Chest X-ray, PA view. Patient: 46 years old, sex F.
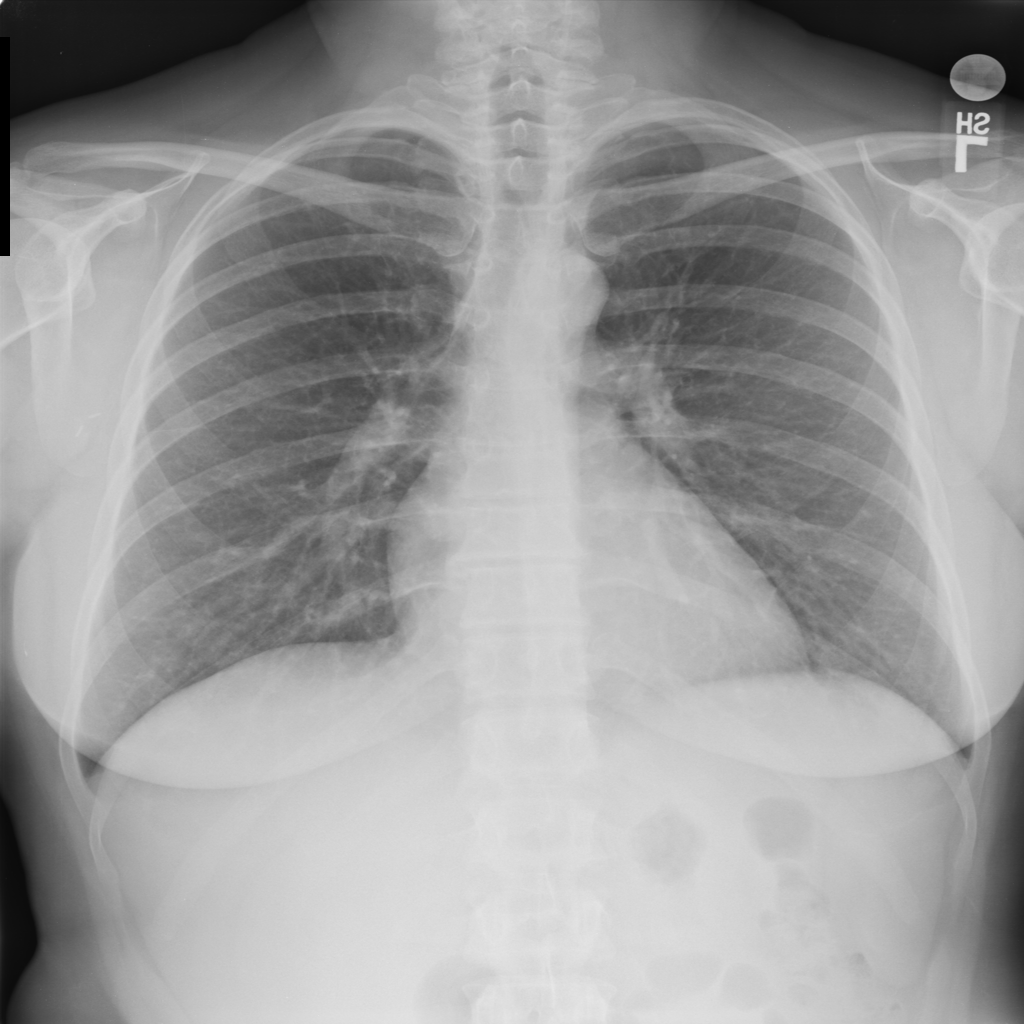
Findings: No Finding